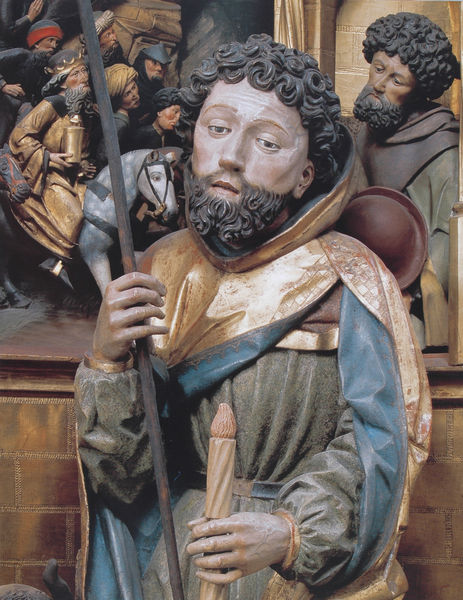
Titel: Hochaltar, Mittelschrein, hl. Joseph (Detail)
Künstler: Hans Klocker
Standort: Bozen
Institution: Franziskanerkirche
Schlagwörter: blau, mann, umhang, grün, menschen, grau, holz, hut, blick, gürtel, bart, kappe, wand, gesicht, inkarnat, johannes, hände, kirche, figur, gewand, gold, haare, mantel, gotik, krone, locken, renaissance, pferd, reiter, skulptur, statue, fassade, stab, mauer, könig, lanze, detail, kerze, plastik, fugen, schild, gefäß, schimmel, altar, schnitzerei, mittelalter, religiös, mönch, heiliger, speer, stange, gefasst, holt, anbetung, turban, petrus, holzfigur, fassung, schrein, sakral, geschnitzt, kicrhe, josef, joseph, zepter, georg, michael, spätgotik, retabel, bnm, äugen, gaben, jakob, christophorus, schnitzarbeit, riemenschneider, schnitzfigur, tilman, heilige drei könige, tilmann, tillmann, hl. josph, josph, nationalmuseum, part, riemenschidt, heiligen drei könige, figueren, tillman